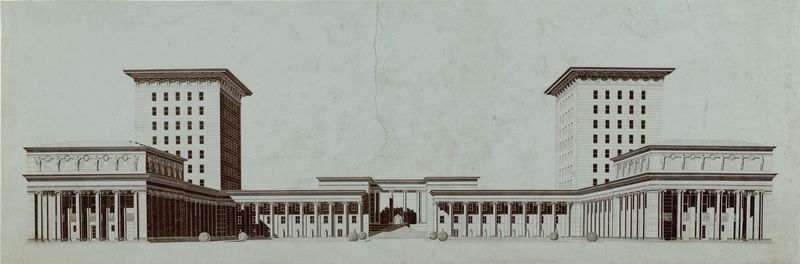
Titel: Verbauung der Gartenbaugründe, Wien I., Parkring, (Kaiserdenkmal Gartenbaugründe), perspektivische Ansicht
Künstler: Adolf Loos
Standort: Wien
Institution: Albertina, Wien
Schlagwörter: dunkel, schatten, fenster, grau, hell, pfeiler, schwarz, säule, säulen, tür, weiss, zeichnung, dach, gebäude, haus, architektur, büsche, realismus, turm, türen, modern, fabrik, treppe, symmetrie, streng, monumental, tor, eingang, türme, palast, symmetrisch, radierung, schwarzweiß, bleistift, kugeln, entwurf, portal, villa, geometrisch, sims, etagen, plan, korinthisch, geometrie, klassizistisch, säulengang, aufriss, flachdach, neo, hochhaus, hochhäuser, sozialismus